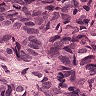
Metastatic tissue present: yes